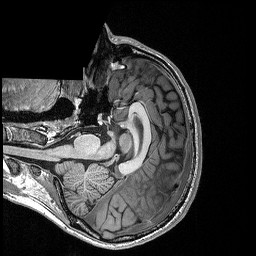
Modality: T1w
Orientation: axial